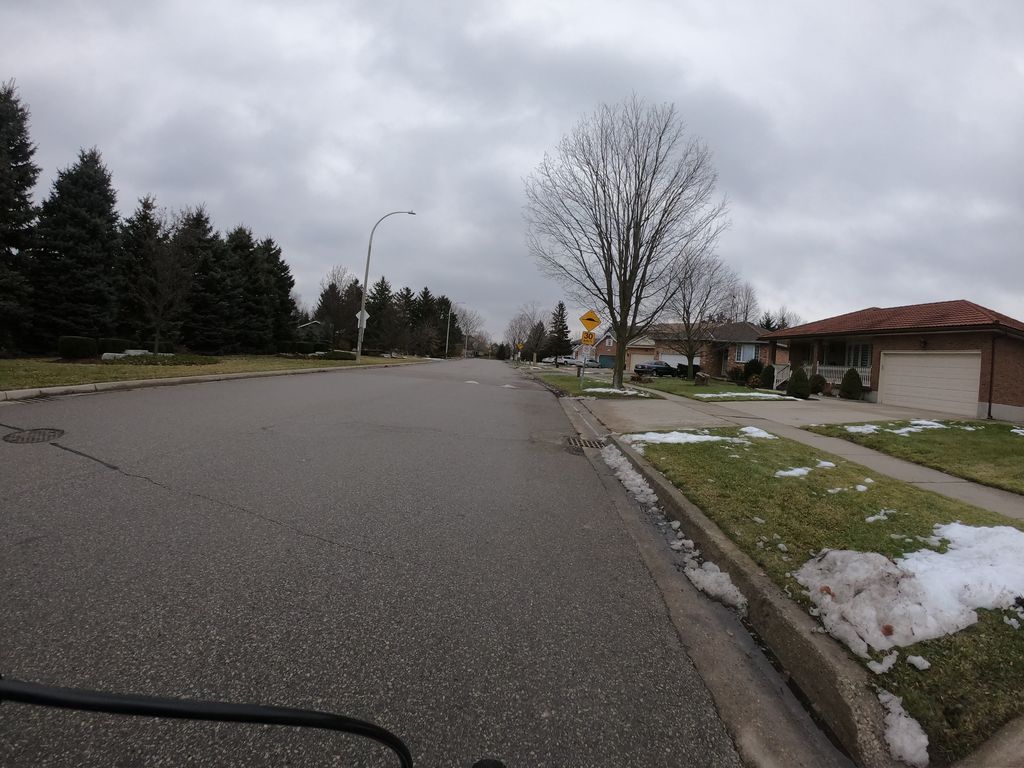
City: kitchener-waterloo